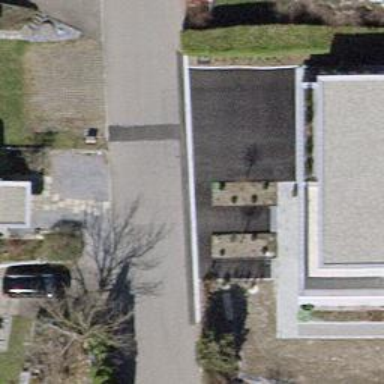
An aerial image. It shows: Residential road with asphalt surface and no sidewalks.